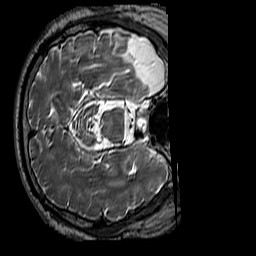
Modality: T2w
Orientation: axial
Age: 54
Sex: male
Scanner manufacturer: siemens
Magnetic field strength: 3 T
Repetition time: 3.2 s
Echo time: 0.212 s